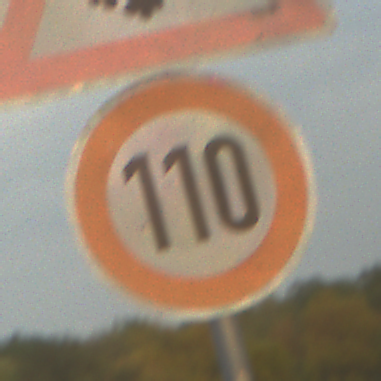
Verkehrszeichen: Geschwindigkeit110
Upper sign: SchneeOderEisglaette
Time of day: SunriseSunset
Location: Outdoor (Suburban)
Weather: PartlyCloudy
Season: NotSpecified
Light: Natural